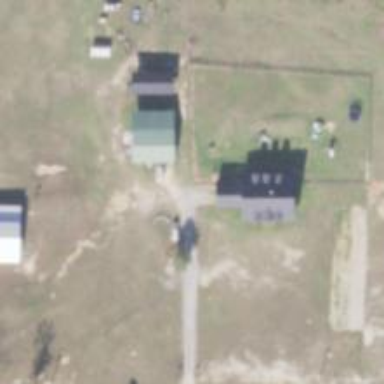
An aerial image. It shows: Driveway.